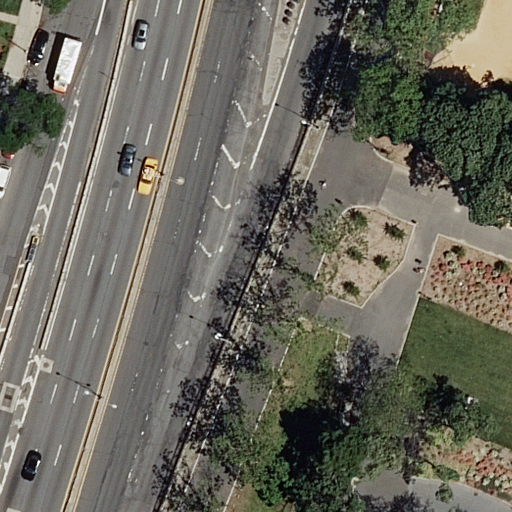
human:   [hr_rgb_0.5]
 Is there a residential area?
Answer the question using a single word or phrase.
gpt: yes

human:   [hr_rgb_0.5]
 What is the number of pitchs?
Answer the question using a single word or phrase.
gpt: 1

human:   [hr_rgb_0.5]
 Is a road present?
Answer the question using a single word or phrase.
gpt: yes

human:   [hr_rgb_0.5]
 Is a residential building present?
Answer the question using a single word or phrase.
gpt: no

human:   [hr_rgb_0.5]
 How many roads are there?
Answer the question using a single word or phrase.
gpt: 12

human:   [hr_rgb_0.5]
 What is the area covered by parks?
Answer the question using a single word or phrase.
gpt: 6473m2

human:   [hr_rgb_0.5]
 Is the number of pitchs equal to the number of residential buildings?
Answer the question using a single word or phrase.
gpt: no

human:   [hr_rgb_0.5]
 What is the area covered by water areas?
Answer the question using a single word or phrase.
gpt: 0m2

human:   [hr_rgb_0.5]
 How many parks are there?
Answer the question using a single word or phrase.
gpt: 1

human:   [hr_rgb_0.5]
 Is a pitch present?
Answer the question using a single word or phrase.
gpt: yes

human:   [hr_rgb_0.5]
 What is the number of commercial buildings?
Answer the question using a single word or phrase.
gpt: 0

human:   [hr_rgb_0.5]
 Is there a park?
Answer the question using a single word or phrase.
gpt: yes

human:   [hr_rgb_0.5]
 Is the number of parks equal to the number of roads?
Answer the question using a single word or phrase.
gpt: no

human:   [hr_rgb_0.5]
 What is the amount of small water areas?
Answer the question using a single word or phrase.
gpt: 0

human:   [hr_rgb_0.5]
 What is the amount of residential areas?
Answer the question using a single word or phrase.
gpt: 1

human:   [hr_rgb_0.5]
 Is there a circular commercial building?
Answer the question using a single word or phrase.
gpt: no

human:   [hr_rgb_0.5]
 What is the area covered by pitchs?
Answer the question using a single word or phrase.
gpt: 1619m2

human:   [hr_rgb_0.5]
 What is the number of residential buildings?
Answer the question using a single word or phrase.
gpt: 0

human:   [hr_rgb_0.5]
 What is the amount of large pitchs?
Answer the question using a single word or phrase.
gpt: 1

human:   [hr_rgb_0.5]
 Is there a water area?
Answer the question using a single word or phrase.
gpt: no

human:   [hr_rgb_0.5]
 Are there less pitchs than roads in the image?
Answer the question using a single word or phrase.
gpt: yes

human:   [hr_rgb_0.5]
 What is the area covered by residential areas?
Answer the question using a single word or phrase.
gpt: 9802m2

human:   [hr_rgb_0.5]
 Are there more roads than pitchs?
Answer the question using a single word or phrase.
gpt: yes

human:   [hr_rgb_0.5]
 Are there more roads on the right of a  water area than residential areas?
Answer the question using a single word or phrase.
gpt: no

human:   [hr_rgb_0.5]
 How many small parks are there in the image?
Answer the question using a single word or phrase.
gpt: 0

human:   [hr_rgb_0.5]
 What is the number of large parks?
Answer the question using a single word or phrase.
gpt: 1

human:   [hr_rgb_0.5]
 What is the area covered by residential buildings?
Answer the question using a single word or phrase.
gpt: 0m2

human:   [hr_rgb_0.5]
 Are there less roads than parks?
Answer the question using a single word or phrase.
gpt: no

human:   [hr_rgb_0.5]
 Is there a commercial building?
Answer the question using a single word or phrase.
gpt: no

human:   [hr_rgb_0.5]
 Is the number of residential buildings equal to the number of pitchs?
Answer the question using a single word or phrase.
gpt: no

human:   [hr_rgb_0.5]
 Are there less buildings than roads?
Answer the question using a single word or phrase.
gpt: yes

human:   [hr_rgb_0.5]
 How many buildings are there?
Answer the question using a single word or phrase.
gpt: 0

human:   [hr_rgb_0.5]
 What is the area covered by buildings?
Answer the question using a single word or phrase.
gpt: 0m2

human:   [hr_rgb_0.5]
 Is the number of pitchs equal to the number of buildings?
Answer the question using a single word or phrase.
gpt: no

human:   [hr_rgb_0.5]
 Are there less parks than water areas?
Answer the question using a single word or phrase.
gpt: no

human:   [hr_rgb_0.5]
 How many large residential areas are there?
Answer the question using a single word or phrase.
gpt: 1

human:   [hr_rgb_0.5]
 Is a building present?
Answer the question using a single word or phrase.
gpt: no

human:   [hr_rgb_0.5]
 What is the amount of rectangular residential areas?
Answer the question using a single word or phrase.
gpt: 1

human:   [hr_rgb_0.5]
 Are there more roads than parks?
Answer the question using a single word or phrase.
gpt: yes

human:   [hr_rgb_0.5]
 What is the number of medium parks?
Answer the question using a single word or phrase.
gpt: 0

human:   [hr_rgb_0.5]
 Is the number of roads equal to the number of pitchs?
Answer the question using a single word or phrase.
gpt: no

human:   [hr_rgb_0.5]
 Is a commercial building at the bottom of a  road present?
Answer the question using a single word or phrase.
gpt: no

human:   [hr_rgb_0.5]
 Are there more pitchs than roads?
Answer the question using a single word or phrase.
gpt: no

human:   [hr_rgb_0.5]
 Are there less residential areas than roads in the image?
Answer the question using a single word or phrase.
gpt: yes

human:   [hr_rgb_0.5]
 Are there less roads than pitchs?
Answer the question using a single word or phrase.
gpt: no

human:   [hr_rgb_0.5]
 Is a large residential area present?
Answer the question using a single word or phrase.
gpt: yes

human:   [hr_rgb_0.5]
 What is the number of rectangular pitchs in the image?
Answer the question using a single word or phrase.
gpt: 1

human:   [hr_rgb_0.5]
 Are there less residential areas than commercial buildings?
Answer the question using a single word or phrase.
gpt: no

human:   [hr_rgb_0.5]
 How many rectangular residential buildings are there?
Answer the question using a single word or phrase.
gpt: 0

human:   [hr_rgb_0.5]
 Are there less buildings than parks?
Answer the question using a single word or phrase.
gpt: yes

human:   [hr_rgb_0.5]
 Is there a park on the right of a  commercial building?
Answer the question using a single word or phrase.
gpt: no

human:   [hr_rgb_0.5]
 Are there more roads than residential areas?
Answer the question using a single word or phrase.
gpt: yes

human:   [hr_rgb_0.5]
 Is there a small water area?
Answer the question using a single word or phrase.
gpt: no

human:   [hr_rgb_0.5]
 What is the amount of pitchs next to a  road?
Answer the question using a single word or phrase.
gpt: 1

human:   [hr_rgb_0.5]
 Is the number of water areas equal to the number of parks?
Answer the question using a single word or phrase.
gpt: no

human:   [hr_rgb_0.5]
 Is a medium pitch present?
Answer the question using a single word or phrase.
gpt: no

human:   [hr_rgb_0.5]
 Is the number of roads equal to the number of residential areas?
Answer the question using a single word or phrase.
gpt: no

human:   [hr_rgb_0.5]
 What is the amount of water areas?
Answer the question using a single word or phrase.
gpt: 0

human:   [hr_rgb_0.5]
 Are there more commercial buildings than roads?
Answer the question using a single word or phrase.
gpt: no

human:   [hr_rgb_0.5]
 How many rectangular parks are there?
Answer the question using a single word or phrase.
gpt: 1

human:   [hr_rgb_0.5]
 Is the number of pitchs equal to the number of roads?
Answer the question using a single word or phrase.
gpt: no

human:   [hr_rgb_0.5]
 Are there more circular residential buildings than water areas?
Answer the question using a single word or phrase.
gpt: no

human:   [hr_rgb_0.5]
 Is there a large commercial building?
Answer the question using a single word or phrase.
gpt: no

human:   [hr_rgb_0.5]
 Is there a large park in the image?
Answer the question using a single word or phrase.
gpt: yes